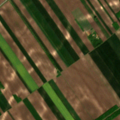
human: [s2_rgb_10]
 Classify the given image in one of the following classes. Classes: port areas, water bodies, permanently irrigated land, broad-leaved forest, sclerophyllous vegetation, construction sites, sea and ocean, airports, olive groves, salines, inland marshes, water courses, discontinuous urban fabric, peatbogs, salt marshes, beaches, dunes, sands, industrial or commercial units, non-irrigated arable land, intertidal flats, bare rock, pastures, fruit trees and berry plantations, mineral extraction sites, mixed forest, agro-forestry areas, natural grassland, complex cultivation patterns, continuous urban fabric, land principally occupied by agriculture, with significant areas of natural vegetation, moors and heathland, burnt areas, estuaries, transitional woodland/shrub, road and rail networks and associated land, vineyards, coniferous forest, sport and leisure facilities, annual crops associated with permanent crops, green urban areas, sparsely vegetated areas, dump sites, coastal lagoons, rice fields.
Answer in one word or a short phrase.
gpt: non-irrigated arable land, complex cultivation patterns